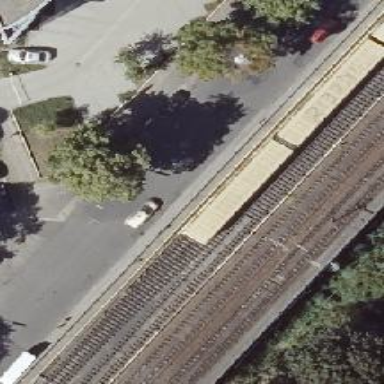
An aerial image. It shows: Viaduct bridge carrying electrified light rail track with ballastless construction.